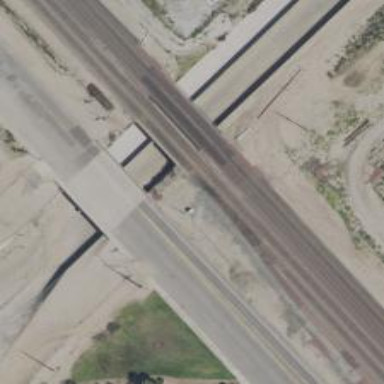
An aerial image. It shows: Bridge over railway line.